Question: I have a asp.net mvc 2 application hosted on two different web servers (Staging and Demo servers).In both the servers the application is hosted as Default Web Site. Now for both the webservers we are using two different custom databases(StaginDB, DemoDB) hosted on same database server.
1.WebServer 1 is using StagingDB and ASPStateDB
2.WebServer 2 is using DemoDB and ASPStateDB
Please find the screenshot for more details.

Based on the above diagram I want to know whether it is possible to share the same ASPStateDB across both the web servers(WebServer 1, WebServer 2). Will there be any issues?
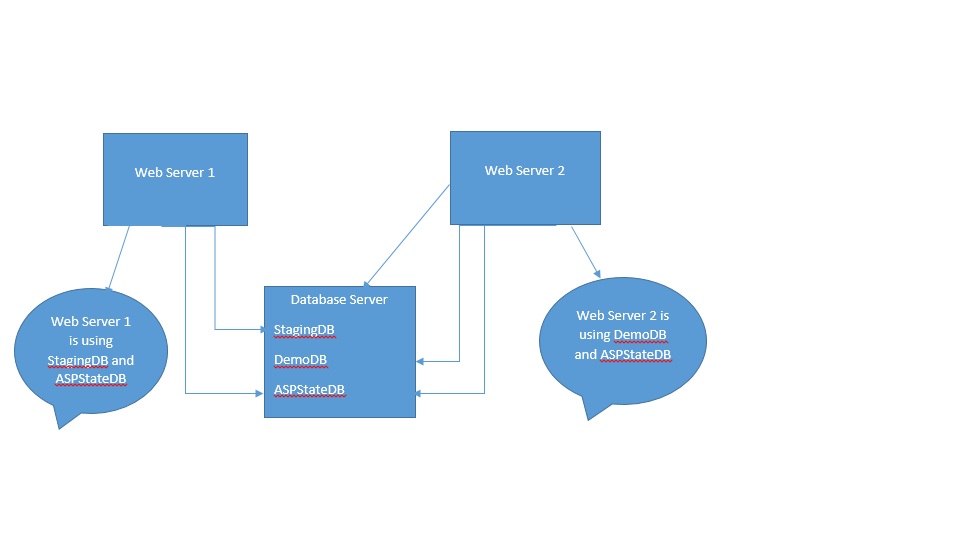
Answer: In order to mimic the scenario mentioned above, I created a POC application and configured ASPState database and my local development copy has already setup with ASPState database. My local development has single copy of ASPState database. I ran the application and found that there are two entries in the table: ASPStateTempApplications each pointing to individual applications. This confirmed that the configuration mentioned above will work too.